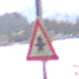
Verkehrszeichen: Vorfahrt
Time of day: Midday
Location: Outdoor (Nature)
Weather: PartlyCloudy
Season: NotSpecified
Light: Natural